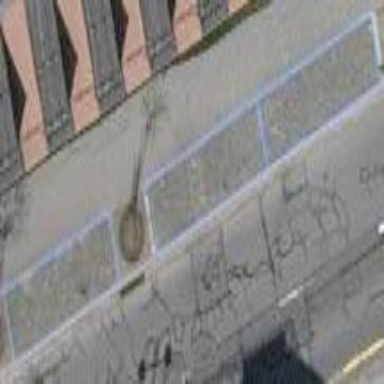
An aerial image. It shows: Street-side parking area with paved surface.